高一 · 立体几何学
如图, 已知四棱雉 $P-A B C D$ 的底面是菱形, 底面对角线交于 $O$ 点, $\angle A B C=60^{\circ}$, $P A \perp$ 面 $A B C D, E$ 是 $P D$ 的中点.

(1) 求证: $O E / /$ 面 $P A B$;

(2) 求证: 面 $P B D \perp$ 面 $P A C$;

(3) 若 $P A=A B=2$, 求三棱雉 $C-O D E$ 的体积.
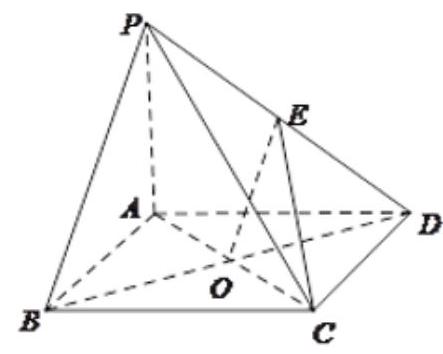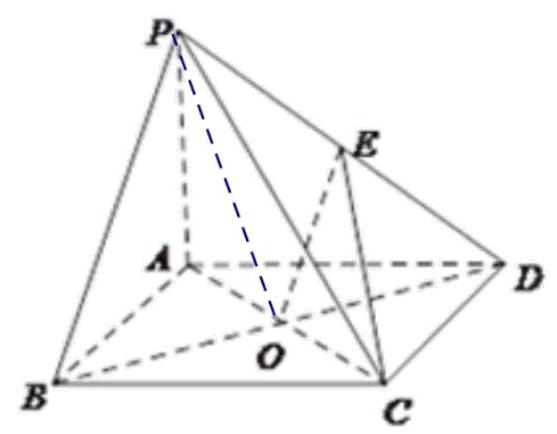
答案: ) 证明见解析（2）证明见解析（3） $\frac{\sqrt{3}}{6}$
解析: 【分析】

（1）由中位线定理得线线平行，从而线面平行;

(2) 证明 $B D$ 与 $A C, P A$ 垂直即可得线面垂直，从而有面面垂直;

(3) $E$ 是 $P D$ 中点, 则 $E$ 到底面 $A B C D$ 的距离等于 $\frac{1}{2} P A$, 由体积公式计算体积.

【详解】

(1) 证明: $\because E$ 是 $P D$ 的中点,

$\therefore O E / / P B, O E$ 不在面 $P A B$ 内, $P B$ 在面 $P A B$ 内,

$\therefore O E / /$ 面 $P A B$;

(2) 证明: 连接 $O P$, 由 $P A \perp$ 平面 $A B C D$ 得 $P A \perp A B, P A \perp A D$,

$\therefore \triangle P A B \cong \triangle P A D, \quad \therefore P B=P D, \quad \therefore O P \perp B D$,

又 $B D \perp A C, A C \cap O P=O$,

$\therefore B D \perp$ 平面 $P A C$, 而 $B D$ 在平面 $P B D$ 内,

$\therefore$ 面 $P B D \perp$ 面 $P A C$;

(3) 解: $\because E$ 是 $P D$ 的中点, $\therefore E$ 到底面 $A B C D$ 的距离等于 $P$ 到平面 $A B C D$ 距离的一半, 即为 $\frac{1}{2} P A=1$,

$\because P A=A B=2, \angle A B C=60^{\circ}$,

$\therefore$ 三棱雉 $C-O D E$ 的体积为 $\frac{1}{3} \times \frac{1}{2} \times \frac{\sqrt{3}}{4} \times 2^{2} \times 1=\frac{\sqrt{3}}{6}$.

【点睛】

本题考查证明线面平行、面面垂直, 考查求棱雉的体积. 掌握线面平行的判定定理和面面垂直的判定定理是解题关键.